Current action and preconditions to check: trajectory_clear

Your task: For each precondition in the list above, predict whether it will hold at this action.

Consider the current scene as observed from the mobile robot's camera, and analyze the predicted future states of all dynamic agents (e.g., people, animals, vehicles, or any moving entities) within the NEXT SECOND.

IMPORTANT: Only answer "very likely" if you are absolutely certain—based on strong, clear evidence—that a dynamic agent will violate the precondition in the predicted future state. Do NOT answer "very likely" for unlikely, ambiguous, or low-probability risks.

Ask yourself for each precondition: Is there a high probability, with clear and convincing evidence, that the predicted future states of any dynamic agent will interfere with the predicted future state of the currently executing action within the NEXT SECOND, causing that precondition to fail?

Assess the risk level based on these predictions. Use "likely" or "very likely" if motions create a clear risk of interference.

Use "neutral" or "improbable" if agents are nearby but their predicted paths are clearly diverging or non-conflicting.

Failure Risk Categories: "very improbable", "improbable", "neutral", "likely", "very likely"

Answer Format: Output ONLY the probability_of_failure value from these categories: "very improbable", "improbable", "neutral", "likely", "very likely"

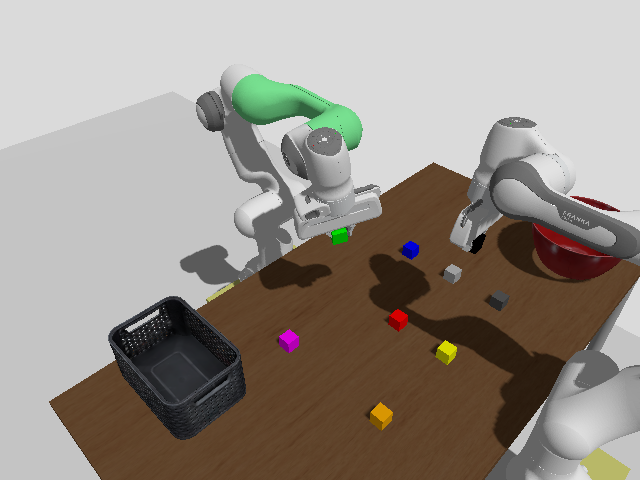

Answer: very improbable